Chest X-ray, PA view. Patient: 21 years old, sex M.
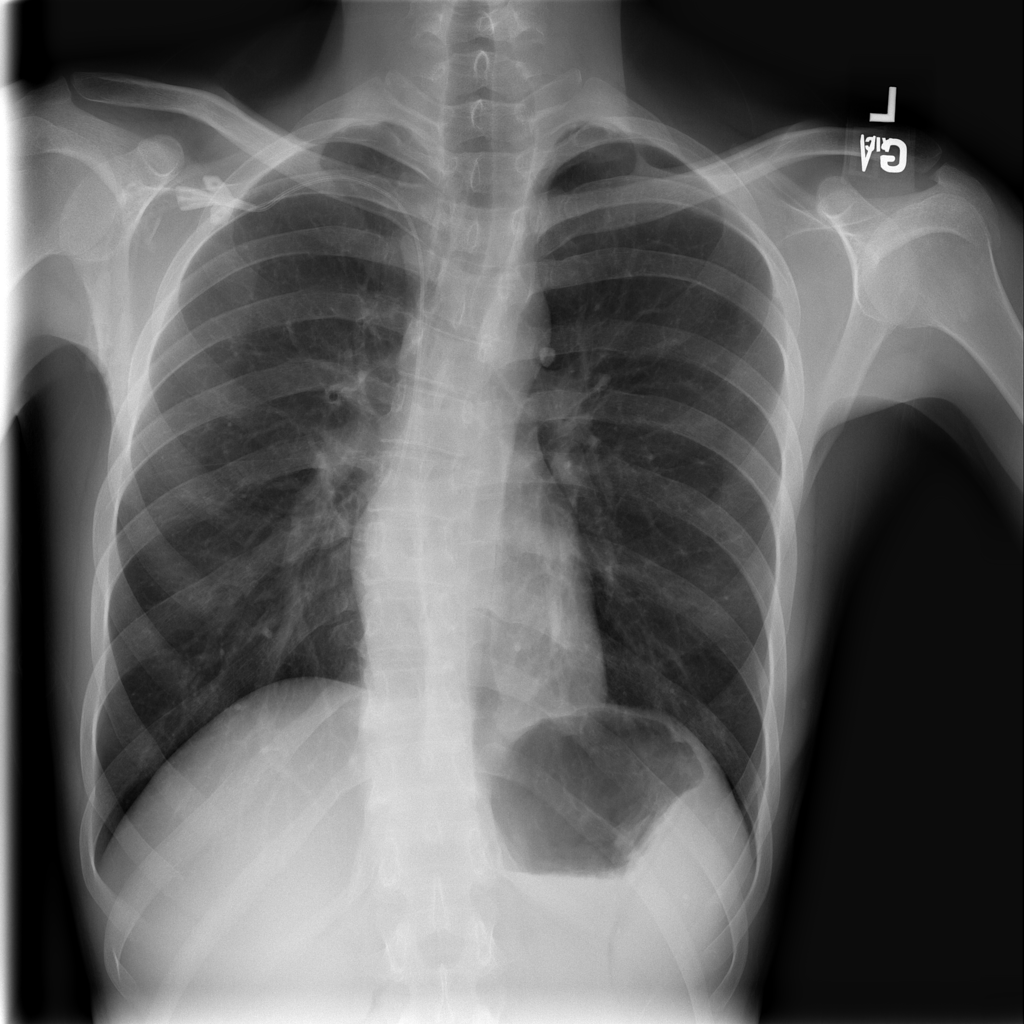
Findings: No Finding